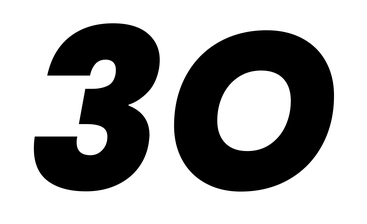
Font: Poppins-ExtraBoldItalic